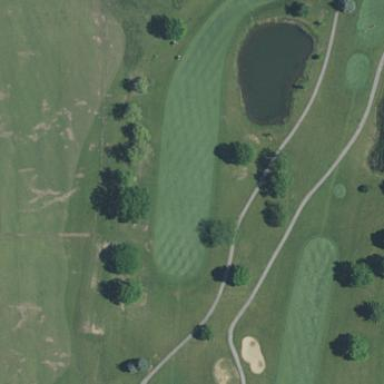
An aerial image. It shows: Golf fairway surrounded by grass.